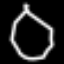
Label: octagon